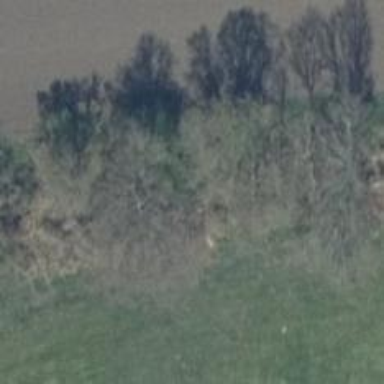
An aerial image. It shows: Row of deciduous broadleaved trees.